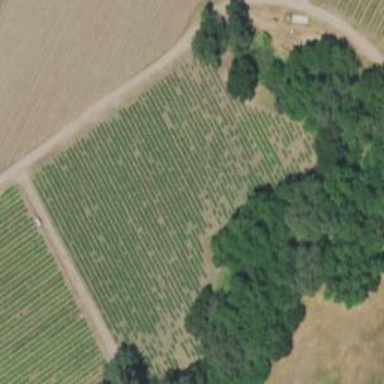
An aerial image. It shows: Vineyard where grapes are grown.